Question: I'm not sure how to remove the gesture recognizers. Many thanks guys.
>
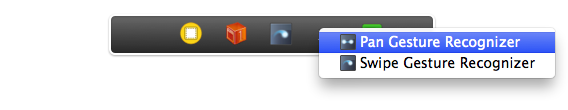
Answer: Select && Press 'delete'.